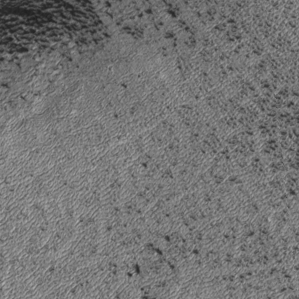
Label: frost